Question: I am having a weird issue with JavaFX. I designed a simple 'Scene' in SceneBuilder. The text looks ok in a preview, but in the running the app the text looks blurred, consider the following image.

Here is the 'FXML':
'''
<?xml version="1.0" encoding="UTF-8"?>
<?import java.lang.*?>
<?import java.util.*?>
<?import javafx.scene.control.*?>
<?import javafx.scene.layout.*?>
<?import javafx.scene.paint.*?>
<AnchorPane id="AnchorPane" fx:id="root" maxHeight="-Infinity" maxWidth="-Infinity" minHeight="-Infinity" minWidth="-Infinity" prefHeight="400.0" prefWidth="600.0" xmlns:fx="http://javafx.com/fxml/1" xmlns="http://javafx.com/javafx/2.2" fx:controller="br.mviccari.javafxtest.controllers.TelaMensagemController">
<children>
<TitledPane alignment="CENTER_LEFT" animated="false" collapsible="false" contentDisplay="LEFT" prefHeight="400.0" prefWidth="600.0" text="Janela legal" textAlignment="LEFT" AnchorPane.bottomAnchor="0.0" AnchorPane.leftAnchor="0.0" AnchorPane.rightAnchor="0.0" AnchorPane.topAnchor="0.0">
<content>
<AnchorPane id="Content" minHeight="0.0" minWidth="0.0" prefHeight="180.0" prefWidth="200.0">
<children>
<HBox id="HBox" alignment="CENTER" spacing="5.0" AnchorPane.bottomAnchor="14.0" AnchorPane.rightAnchor="14.0">
<children>
<Button mnemonicParsing="false" onAction="#acaoFodase" prefHeight="53.<PHONE>" prefWidth="128.0" text="Foda-se" />
<Button mnemonicParsing="false" onAction="#acaoOk" prefHeight="53.<PHONE>" prefWidth="128.0" text="OK" />
</children>
</HBox>
<TextArea fx:id="campoTexto" disable="false" editable="true" focusTraversable="true" prefHeight="278.0" prefWidth="570.0" rotate="0.0" text="Aqui vai um texto padrao motherfucker!" wrapText="true" AnchorPane.bottomAnchor="82.0" AnchorPane.leftAnchor="14.0" AnchorPane.rightAnchor="12.0" AnchorPane.topAnchor="14.0" />
</children>
</AnchorPane>
</content>
</TitledPane>
</children>
</AnchorPane>
'''
And here is the 'application' class code:
'''
FXMLLoader fxmlLoader = new FXMLLoader(getClass().getResource("/br/mviccari/javafxtest/layouts/telaMensagem.fxml"));
Parent root = fxmlLoader.load();
TelaMensagemController controller = fxmlLoader.getController();
controller.setParametroDeTeste("PIKACHU EU ESCOLHO VC!");
controller.init();
Stage stage = new Stage(StageStyle.DECORATED);
stage.initModality(Modality.WINDOW_MODAL);
stage.initOwner(labelStatus.getScene().getWindow());
stage.setOpacity(1);
stage.setTitle("My New Stage Title");
stage.setScene(new Scene(root, 450, 450));
stage.showAndWait();
'''
I have tried to run the app using JDK 7, this way the text is not blurred anymore, but how can I run it with JDK 8 showing a normal text
I have put my project on bitbucket, if anyone tries to see the code or checkout to your machine, you can see this on your own
> <URL>
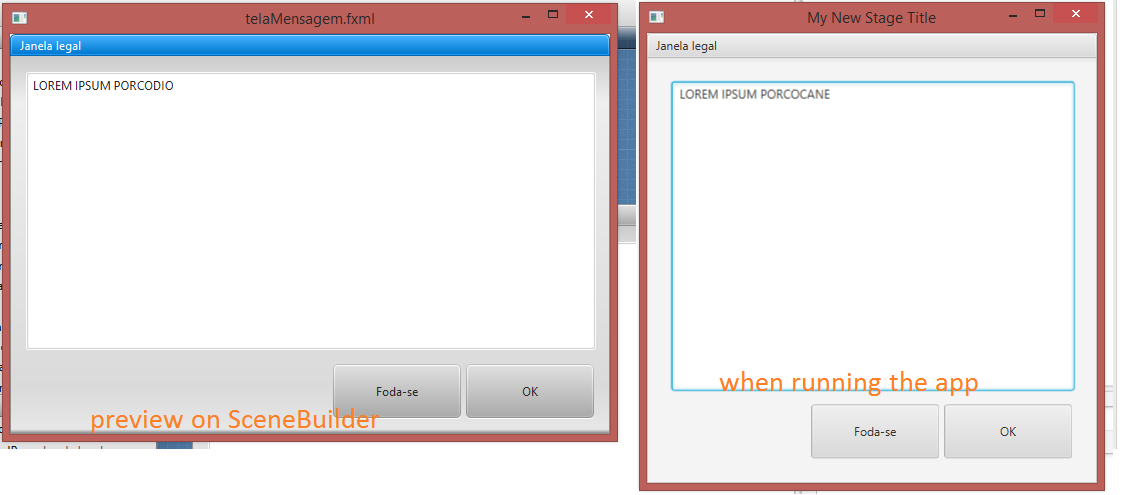
Answer: I have figured out a solution for this issue. I was able to ascertain that the issue is centered around a bug introduced in JavaFX 8 which causes some blurriness of the content displayed within a ScrollPane when said ScrollPane has decimal value constraints, the bug has to do with the cached image of the content so turning off caching works. TextAreas make use of ScrollPanes.
'''
textArea.setCache(false);
ScrollPane sp = (ScrollPane)textArea.getChildrenUnmodifiable().get(0);
sp.setCache(false);
for (Node n : sp.getChildrenUnmodifiable()) {
n.setCache(false);
}
'''